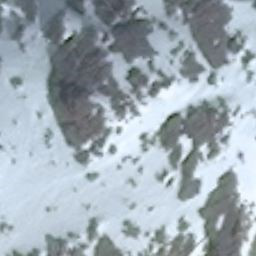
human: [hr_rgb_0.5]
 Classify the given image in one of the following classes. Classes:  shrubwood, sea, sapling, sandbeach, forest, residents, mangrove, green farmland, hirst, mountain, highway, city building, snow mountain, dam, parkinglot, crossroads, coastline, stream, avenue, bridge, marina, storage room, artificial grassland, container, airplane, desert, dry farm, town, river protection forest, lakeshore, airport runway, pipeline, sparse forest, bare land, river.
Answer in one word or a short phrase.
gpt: snow mountain